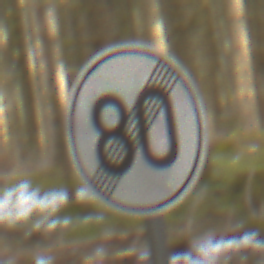
Verkehrszeichen: EndeGeschwindigkeit80
Umgebung: Outdoor, Nature
Tageszeit: MorningAfternoon
Wetter: Overcast
Licht: Natural
Jahreszeit: Winter
Kontrast: LowContrast